Field crop: maize
Growth stage: 2
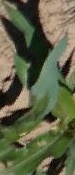
Species: maize